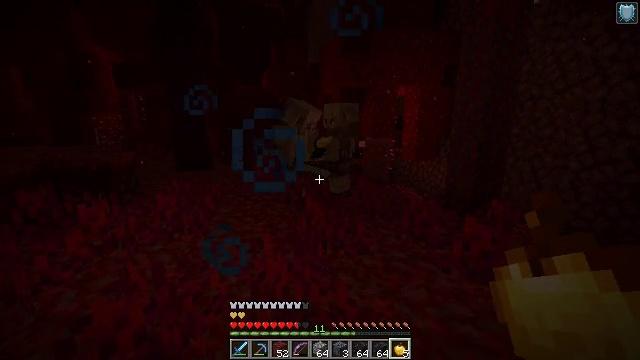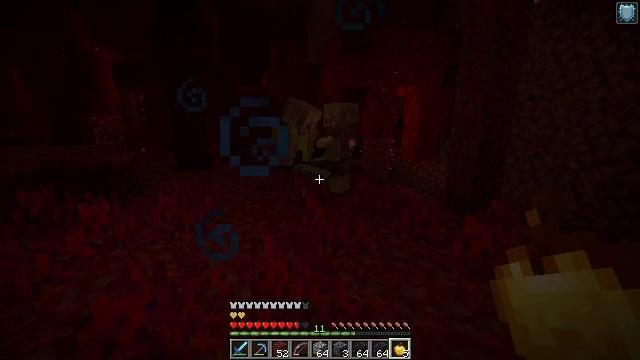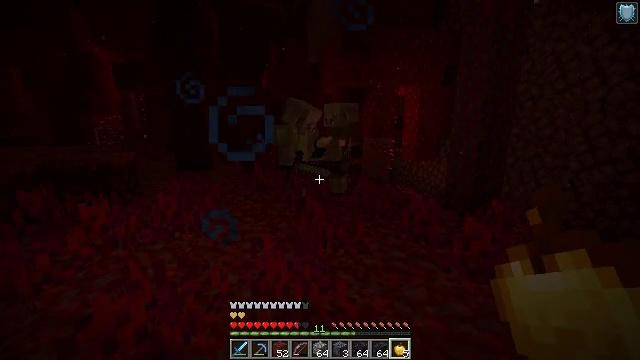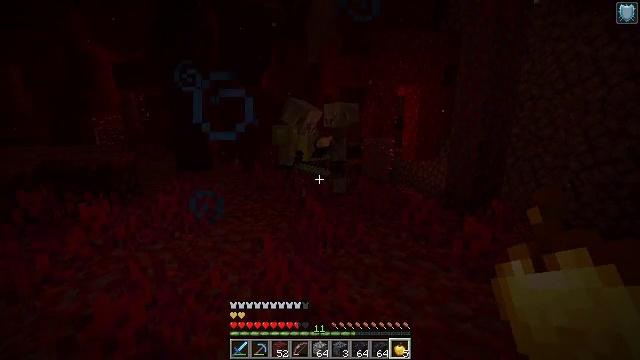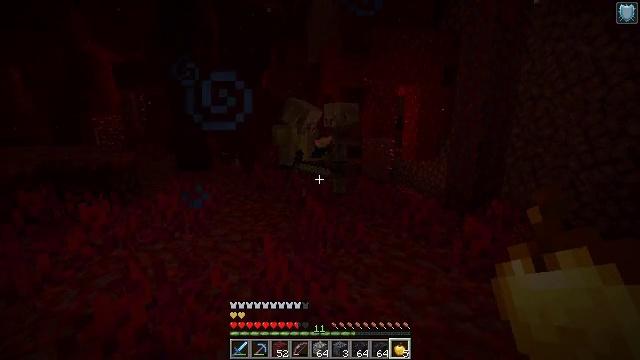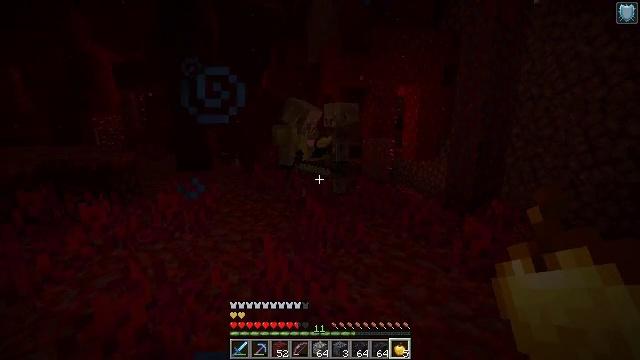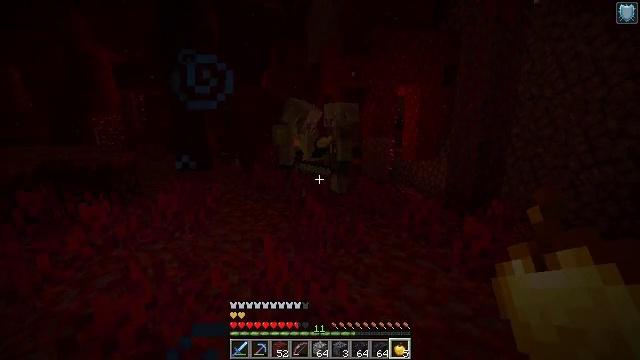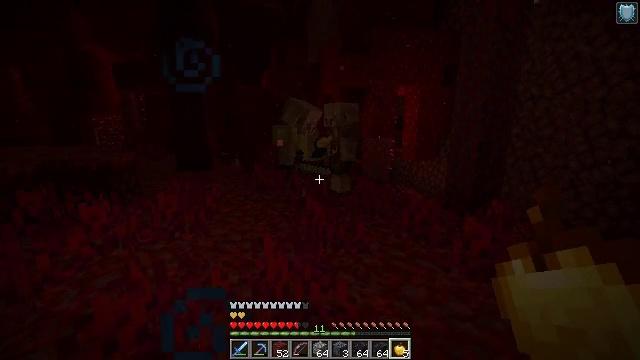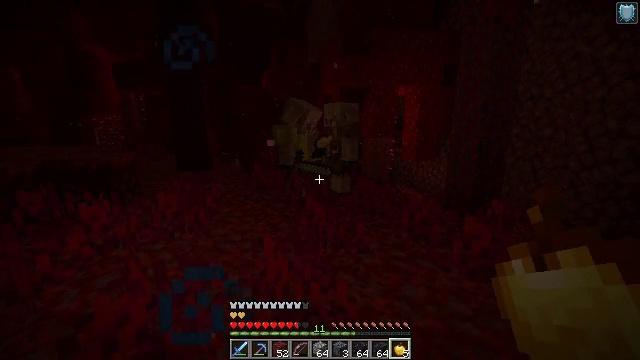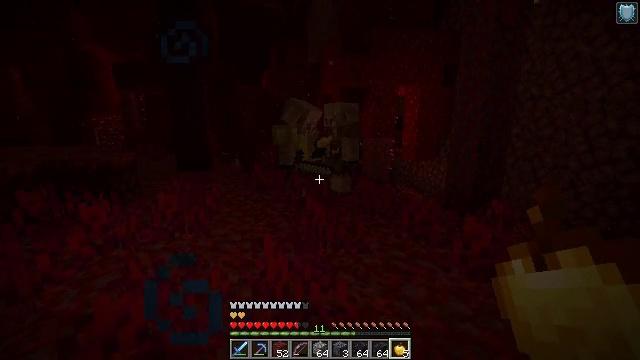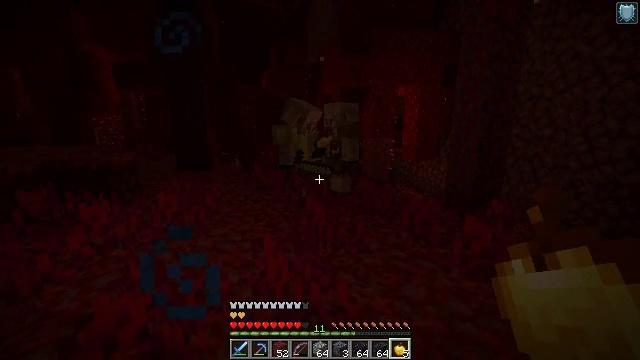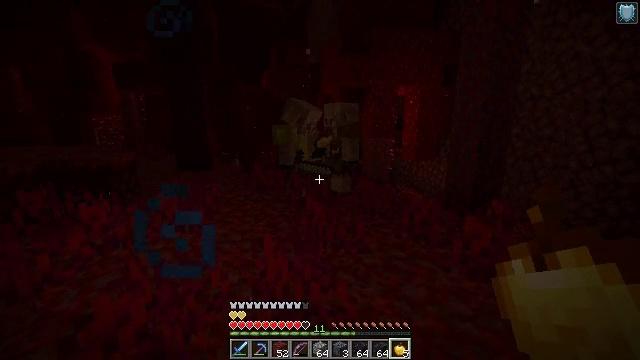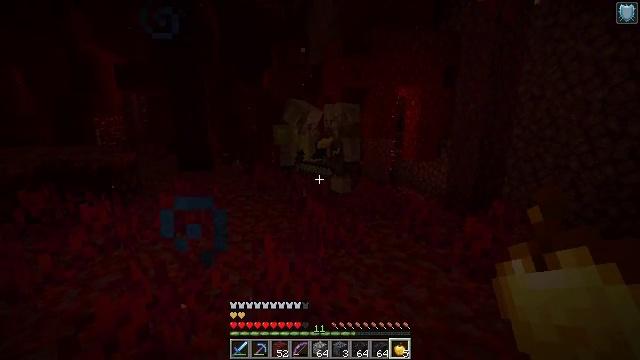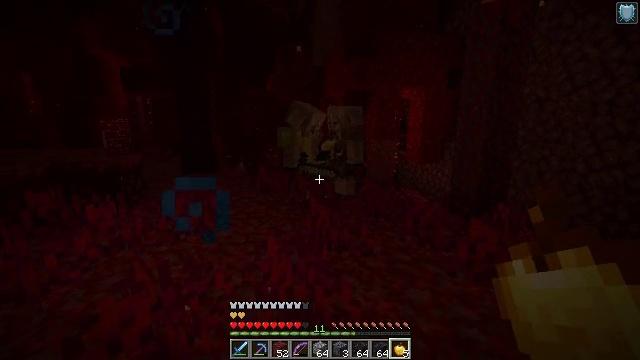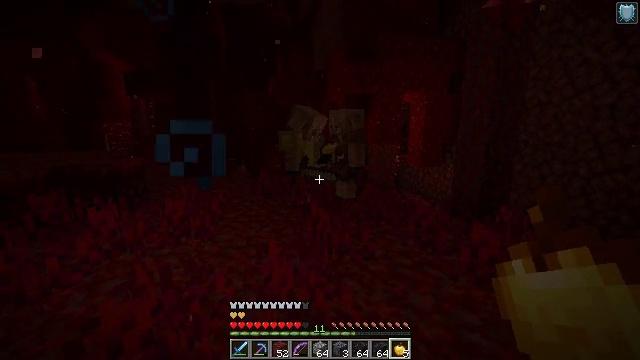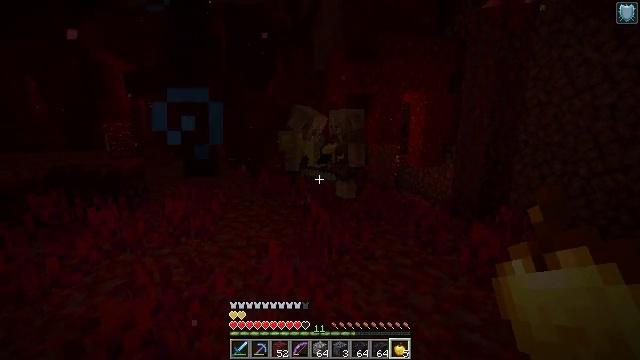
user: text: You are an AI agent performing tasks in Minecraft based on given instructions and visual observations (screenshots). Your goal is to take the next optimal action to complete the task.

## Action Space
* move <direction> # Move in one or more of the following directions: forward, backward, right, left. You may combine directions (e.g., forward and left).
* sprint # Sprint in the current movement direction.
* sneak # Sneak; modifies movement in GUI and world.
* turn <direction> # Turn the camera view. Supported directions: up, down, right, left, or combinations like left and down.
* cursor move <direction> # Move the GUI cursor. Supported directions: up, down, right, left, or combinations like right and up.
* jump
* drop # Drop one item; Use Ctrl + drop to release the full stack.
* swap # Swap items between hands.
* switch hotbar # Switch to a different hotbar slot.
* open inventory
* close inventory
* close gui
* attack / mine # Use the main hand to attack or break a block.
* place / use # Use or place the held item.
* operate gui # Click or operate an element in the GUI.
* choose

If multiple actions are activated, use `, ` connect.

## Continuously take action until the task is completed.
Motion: motion action
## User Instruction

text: Remove a golden apple from the inventory.
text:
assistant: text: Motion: no_op
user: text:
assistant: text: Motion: no_op
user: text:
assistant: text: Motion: no_op
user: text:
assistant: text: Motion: no_op
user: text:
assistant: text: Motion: no_op
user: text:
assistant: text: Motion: no_op
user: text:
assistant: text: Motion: no_op
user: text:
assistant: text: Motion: no_op
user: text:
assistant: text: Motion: no_op
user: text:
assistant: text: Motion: no_op
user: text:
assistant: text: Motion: no_op
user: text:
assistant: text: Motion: no_op
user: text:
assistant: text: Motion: no_op
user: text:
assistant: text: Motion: no_op
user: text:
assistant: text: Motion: no_op
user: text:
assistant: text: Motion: no_op
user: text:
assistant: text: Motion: no_op
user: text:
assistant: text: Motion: no_op
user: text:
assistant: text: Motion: no_op
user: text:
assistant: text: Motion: no_op
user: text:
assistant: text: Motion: no_op
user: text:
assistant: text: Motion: no_op
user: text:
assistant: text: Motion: no_op
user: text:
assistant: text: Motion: move back
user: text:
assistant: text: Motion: move back
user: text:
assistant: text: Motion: move back
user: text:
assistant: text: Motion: no_op
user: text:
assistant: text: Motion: no_op
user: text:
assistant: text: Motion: no_op
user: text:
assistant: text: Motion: no_op